Field crop: maize
Growth stage: 2
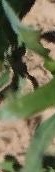
Species: maize